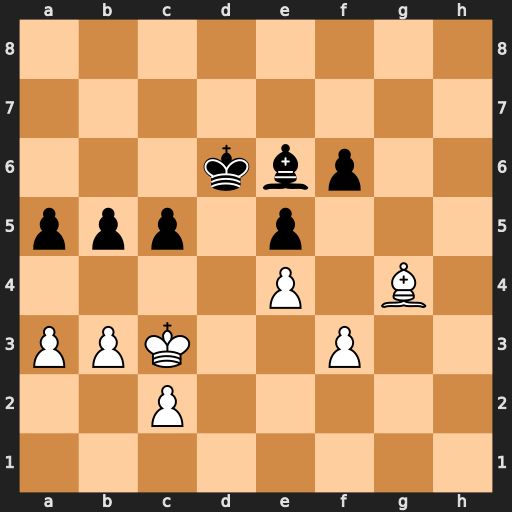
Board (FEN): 8/8/3kbp2/ppp1p3/4P1B1/PPK2P2/2P5/8
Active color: w
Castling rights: -
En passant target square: -
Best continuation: Bxe6 Kxe6 a4 bxa4 bxa4